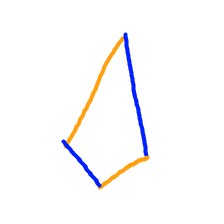
Shape: kite